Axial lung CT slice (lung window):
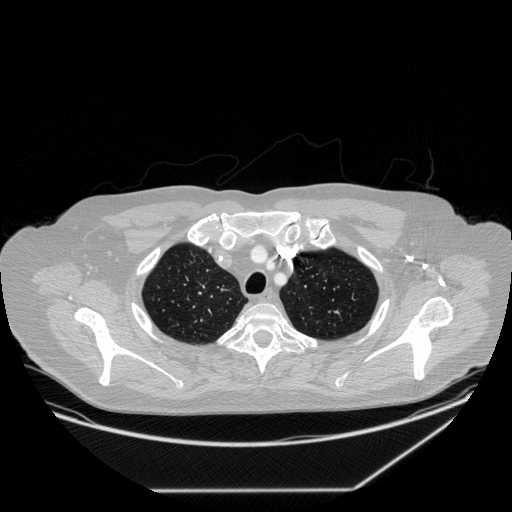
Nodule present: no